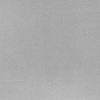
Atmospheric dust classification: dusty